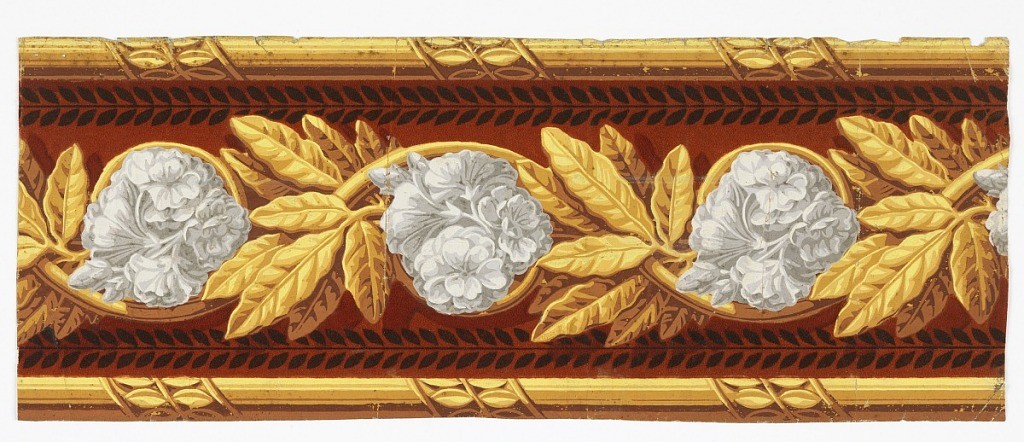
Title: Border
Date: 1800–1835
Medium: Block-printed and flocked on paper
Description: Main central band consists of gathered white flowers entwined in rinceau of large ocher laurel leaves. Band of petite black leaves on either side of rinceau. Leaf-wrapped rod along either edge. Rust-colored flock background.

H# 295